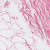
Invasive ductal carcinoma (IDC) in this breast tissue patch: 0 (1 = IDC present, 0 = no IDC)